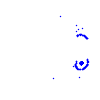
Particle: electron